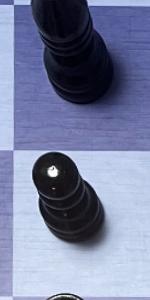
Label: Pawn_Black